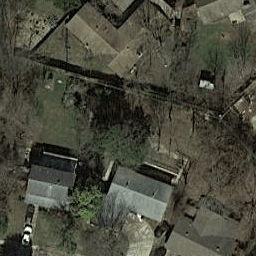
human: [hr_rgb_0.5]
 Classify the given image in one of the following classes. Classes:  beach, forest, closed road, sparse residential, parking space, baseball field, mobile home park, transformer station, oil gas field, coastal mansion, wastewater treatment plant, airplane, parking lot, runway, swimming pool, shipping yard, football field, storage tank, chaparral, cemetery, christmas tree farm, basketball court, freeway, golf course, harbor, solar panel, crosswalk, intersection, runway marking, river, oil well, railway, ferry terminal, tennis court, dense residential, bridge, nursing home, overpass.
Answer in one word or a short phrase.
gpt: sparse residential